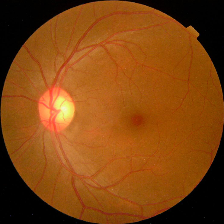
Diabetic retinopathy grade: No DR